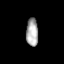
Tissue: lung
Cell type: Others
Senescence score: 0.5651
Nuclear area (px): 337
Mean DAPI intensity: 166.11